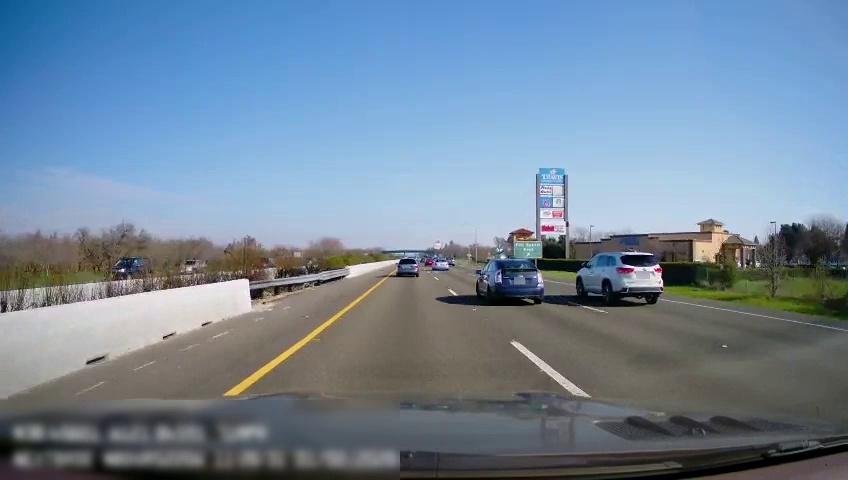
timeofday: Day
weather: Sunny
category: Drivable Space
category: Vehicles | SUV
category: Vehicles | Truck
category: Vehicles | SUV
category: Vehicles | SUV
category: Vehicles | Car
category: Vehicles | Car
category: Vehicles | Car
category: Vehicles | SUV
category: Lanes | Current Lane
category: Lanes | Current Lane
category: Lanes | Alternate Lane
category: Lanes | Alternate Lane
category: Traffic | Signs